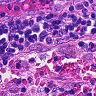
Metastatic tissue present: no